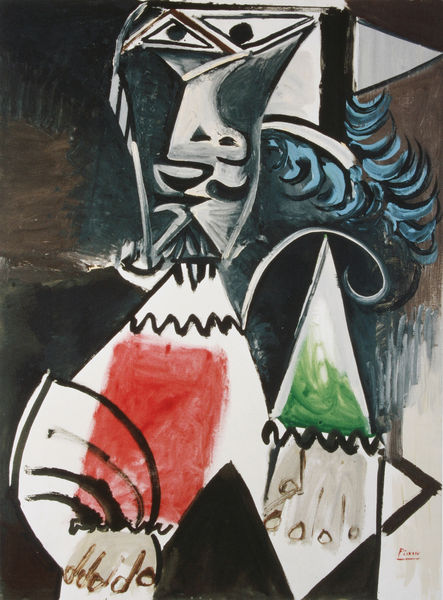
Titel: Buste d'homme, Männerbüste
Künstler: Pablo Picasso
Standort: Baden-Baden
Institution: Museum Frieder Burda
Schlagwörter: blau, dunkel, gemälde, hand, kopf, aquarell, dreieck, grün, kubismus, haar, hell, kreide, mund, nase, schwarz, weiss, rot, expressionismus, muster, bart, schnurrbart, augen, gesicht, mensch, bildnis, hände, portrait, porträt, öl, auge, haare, spitzen, person, locken, moderne, abstrakt, farben, flächen, modern, farbe, formen, picasso, schwartz, dreiecke, verlauf, geometrie, kubus, pablo, geomentrisch, pikasso